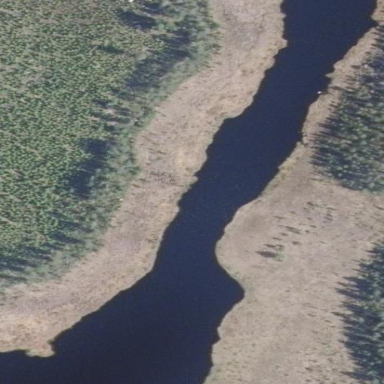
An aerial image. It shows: Serene lake.